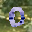
Label: 0